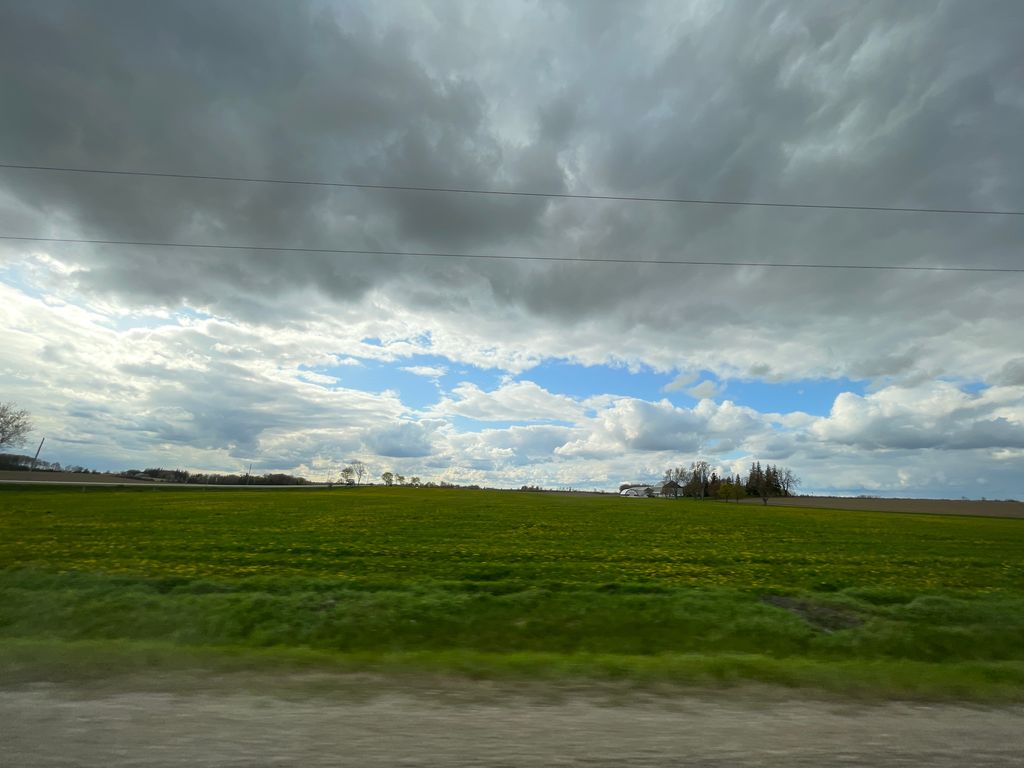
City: kitchener-waterloo